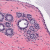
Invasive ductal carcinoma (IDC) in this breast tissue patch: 0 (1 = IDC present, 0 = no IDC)